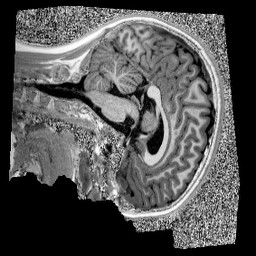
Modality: UNIT1
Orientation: sagittal
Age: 10
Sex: male
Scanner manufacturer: siemens
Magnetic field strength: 3 T
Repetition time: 4 s
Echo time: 0.00303 s